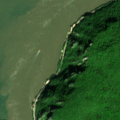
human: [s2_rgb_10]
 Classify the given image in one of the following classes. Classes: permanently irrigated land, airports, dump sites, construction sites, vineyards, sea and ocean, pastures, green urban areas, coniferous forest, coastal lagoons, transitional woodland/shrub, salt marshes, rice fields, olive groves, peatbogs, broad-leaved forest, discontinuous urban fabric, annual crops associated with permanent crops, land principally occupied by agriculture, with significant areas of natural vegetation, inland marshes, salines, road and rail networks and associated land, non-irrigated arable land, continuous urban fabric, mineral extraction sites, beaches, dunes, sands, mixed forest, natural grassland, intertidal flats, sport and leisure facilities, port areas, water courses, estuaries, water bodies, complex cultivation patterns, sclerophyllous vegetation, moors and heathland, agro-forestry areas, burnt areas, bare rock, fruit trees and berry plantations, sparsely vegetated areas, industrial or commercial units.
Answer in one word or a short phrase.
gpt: broad-leaved forest, sparsely vegetated areas, water courses